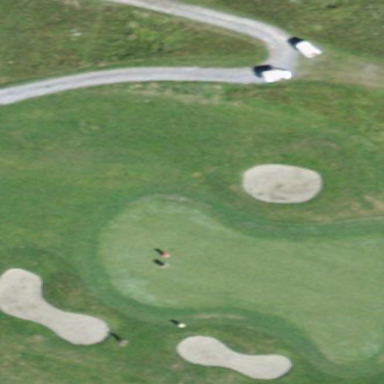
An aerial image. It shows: Golf green.